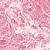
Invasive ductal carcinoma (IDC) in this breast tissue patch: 0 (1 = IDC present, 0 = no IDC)